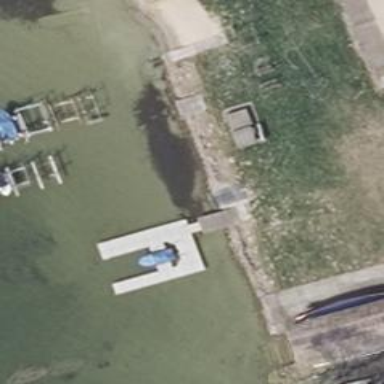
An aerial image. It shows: Man-made pier.